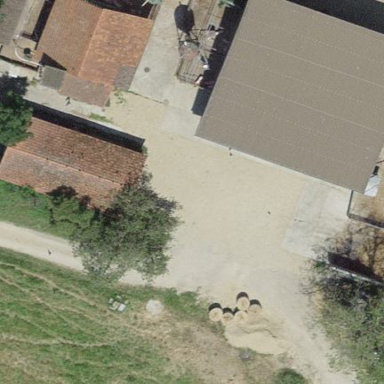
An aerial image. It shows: Farm with farmyard.